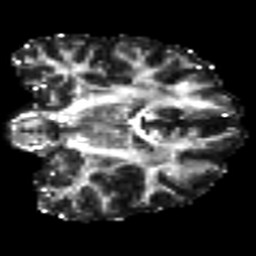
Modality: FA
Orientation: coronal
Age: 37
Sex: female
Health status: healthy
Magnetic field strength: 3 T
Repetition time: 8.4 s
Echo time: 0.0926 s